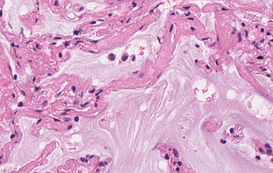
Tumor epithelial tissue: no
Tumor-associated stroma tissue: no
Normal tissue: yes